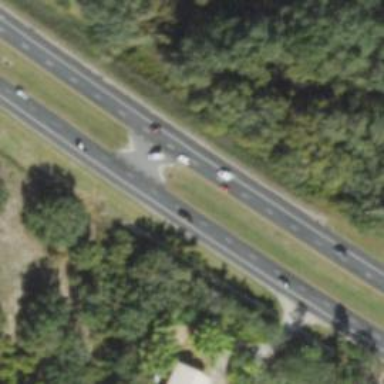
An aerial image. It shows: Trunk link highway with asphalt surface.